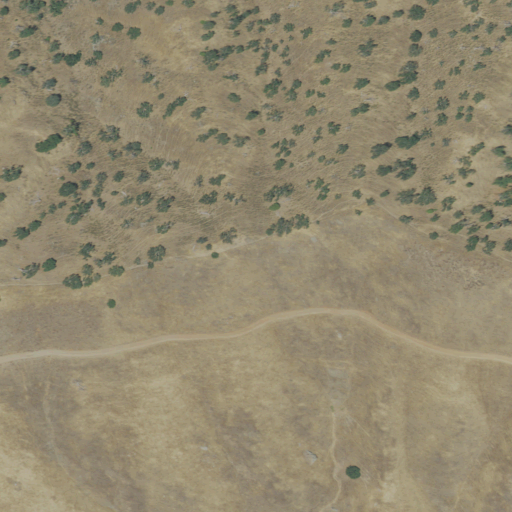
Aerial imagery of ridge(s) in California named Mustang Ridge containing grassland, shrub, open development, and mixed forest